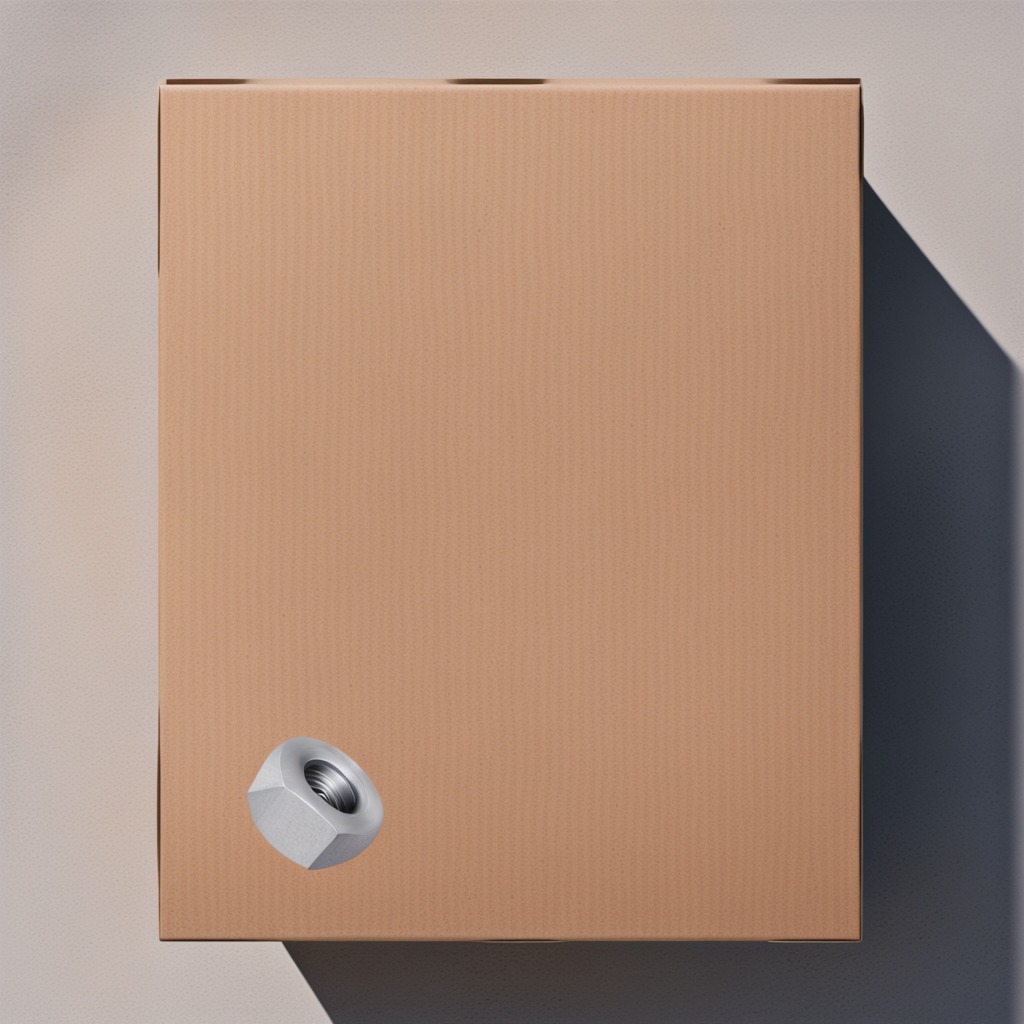
A metal nut is lying on the cardboard box surface.